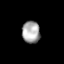
Tissue: lung
Cell type: T cells
Senescence score: 0.2133
Nuclear area (px): 392
Mean DAPI intensity: 165.605